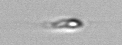
Label: flagellate_morphotype3